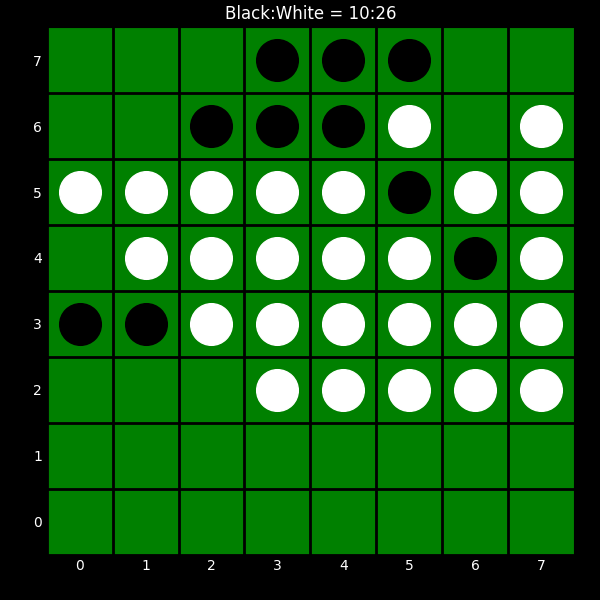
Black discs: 10
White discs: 26